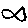
Label: fish